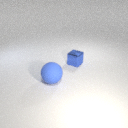
small blue metal cube behind large blue rubber sphere